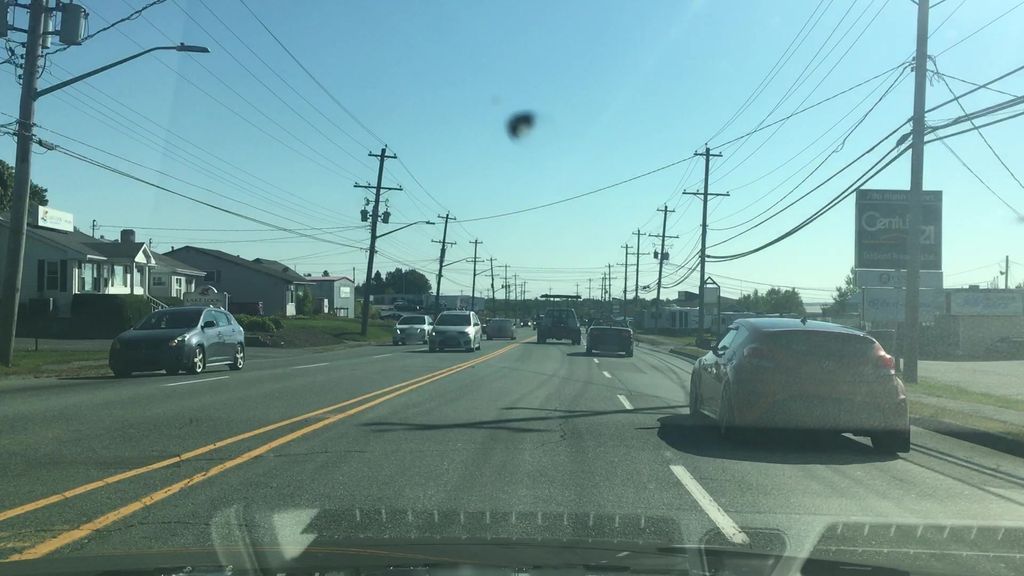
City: halifax